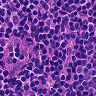
Metastatic tissue present: no